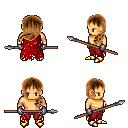
a pixel art fantasy rpg character, male body template, human, tanned skin, red tattered cape, red pants, brown left-swept hairstyle, metal gloves, gold boots, spear, four views (front, back, left, right), 2x2 character sprite sheet, small pixel art, hard edges, no anti-aliasing